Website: ulta-beauty
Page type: billing-address
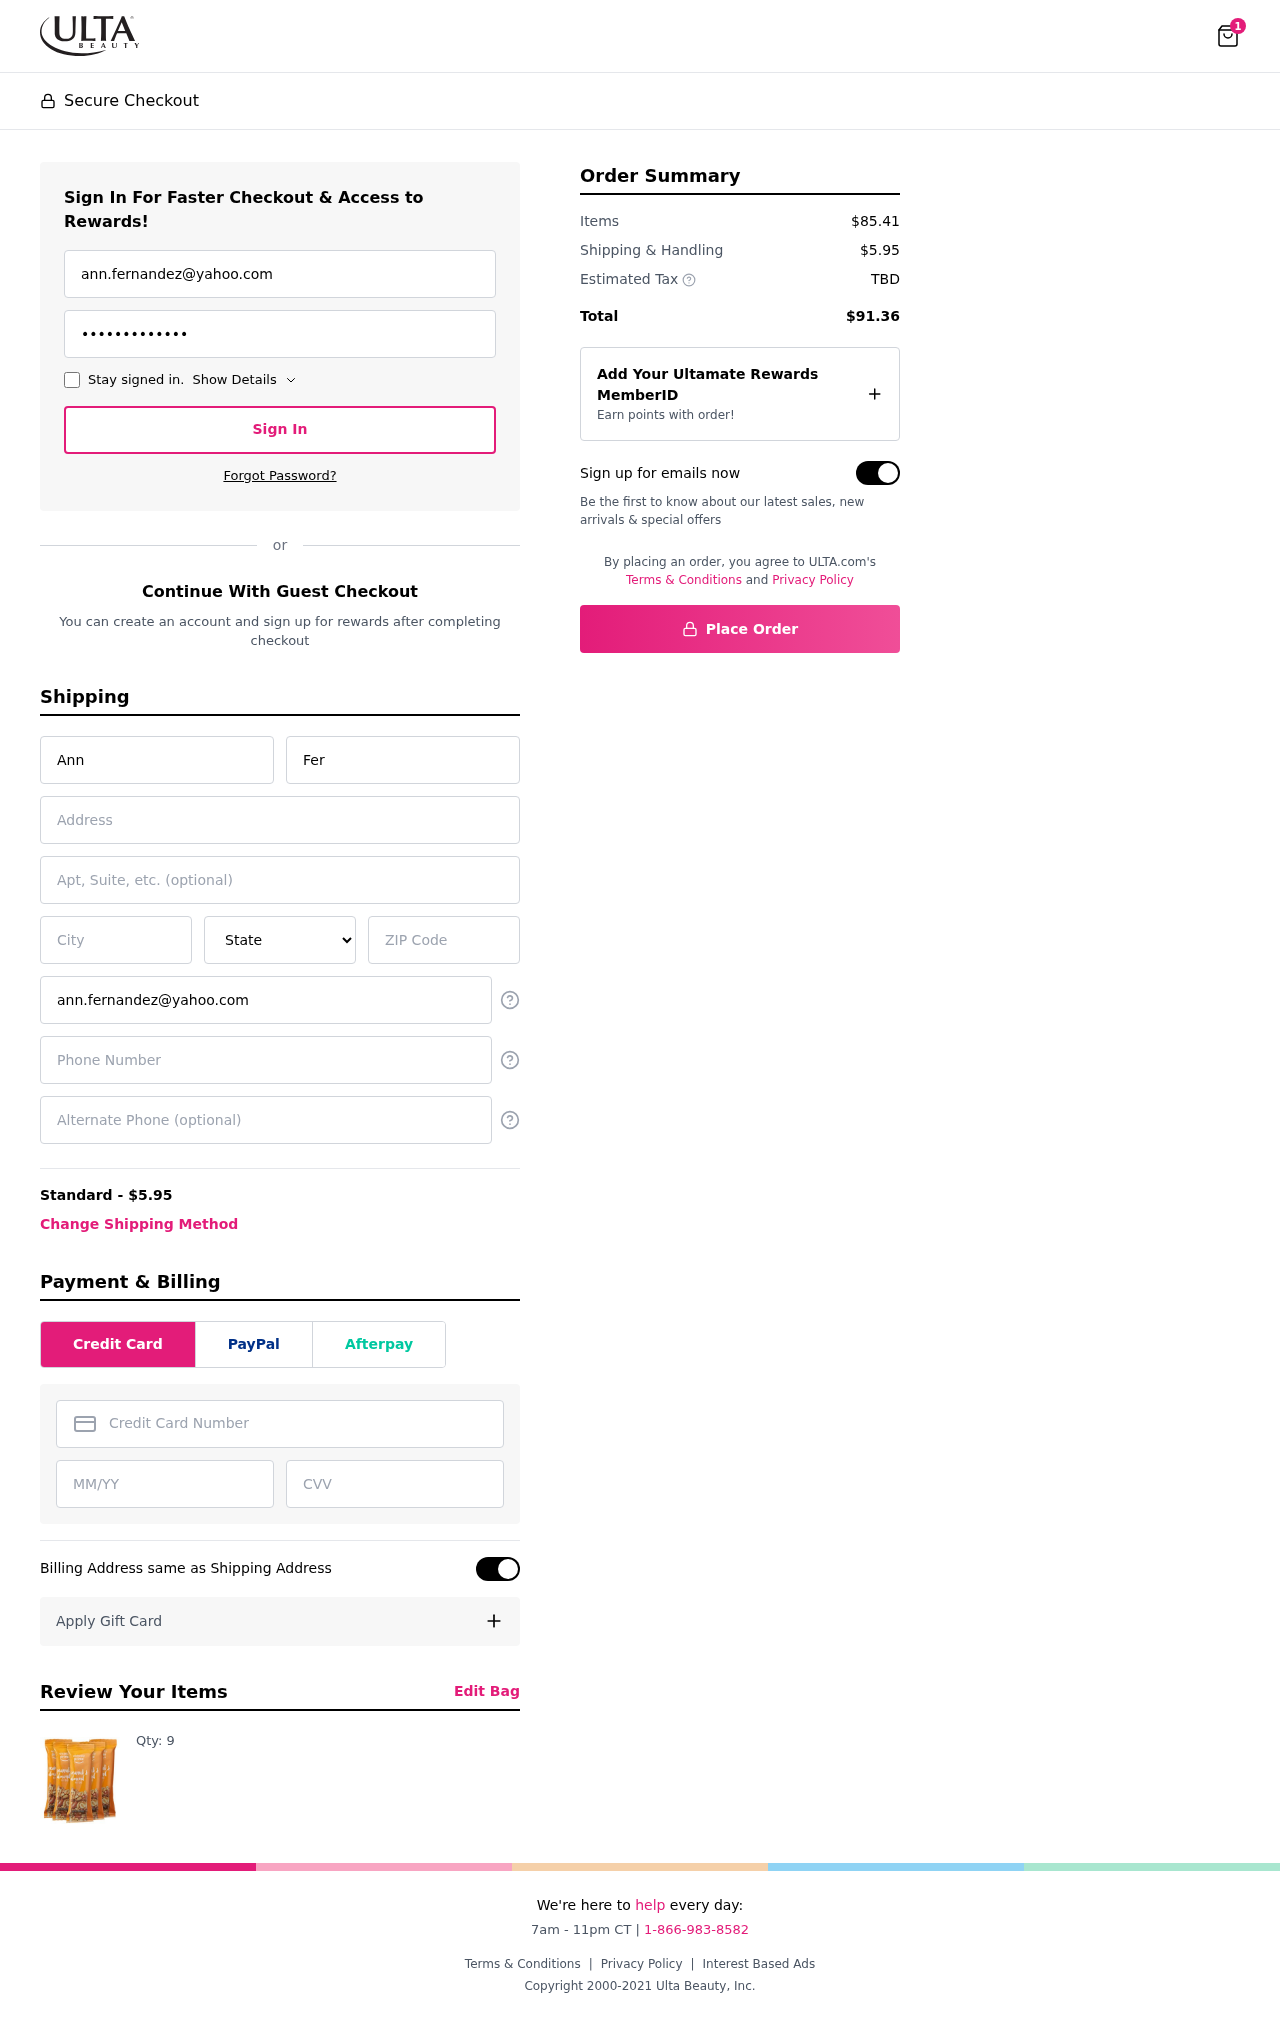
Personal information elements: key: PII_STATE
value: Illinois
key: PII_EMAIL
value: ann.fernandez@yahoo.com
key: PII_FIRSTNAME
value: Ann
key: PII_LASTNAME
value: Fernandez
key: PII_STREET
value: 03716 Joseph Ports
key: PII_STREET2
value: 84372 Ronnie Trail
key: PII_CITY
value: Theresastad
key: PII_POSTCODE
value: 19930
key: PII_PHONE
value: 3545786274
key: PII_CARD_NUMBER
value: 3470 5547 5924 524
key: PII_CARD_EXPIRY
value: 09/28
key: PII_CARD_CVV
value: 0584
Product elements: key: PRODUCT1_QUANTITY
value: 9
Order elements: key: ORDER_NUM_ITEMS
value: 1
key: ORDER_SHIPPING_COST
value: $5.95
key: ORDER_SUBTOTAL
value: $85.41
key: ORDER_TOTAL
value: $91.36